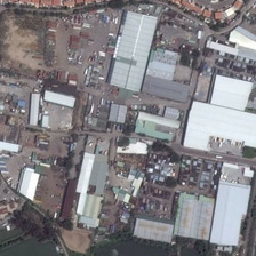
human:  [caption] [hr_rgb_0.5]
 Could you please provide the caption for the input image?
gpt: There are many short hut besides the industrial area building.

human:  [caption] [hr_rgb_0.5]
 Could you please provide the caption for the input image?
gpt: many light red shed on the road while besides the industrial area .

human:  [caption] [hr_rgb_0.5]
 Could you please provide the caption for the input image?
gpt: many buildings with white or light color roof in it .

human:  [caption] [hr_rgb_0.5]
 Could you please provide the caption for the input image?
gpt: three little lake with black water besides the building area .

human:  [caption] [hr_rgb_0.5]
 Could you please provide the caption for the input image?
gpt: There are many short sheds beside the buildings in the industrial area.